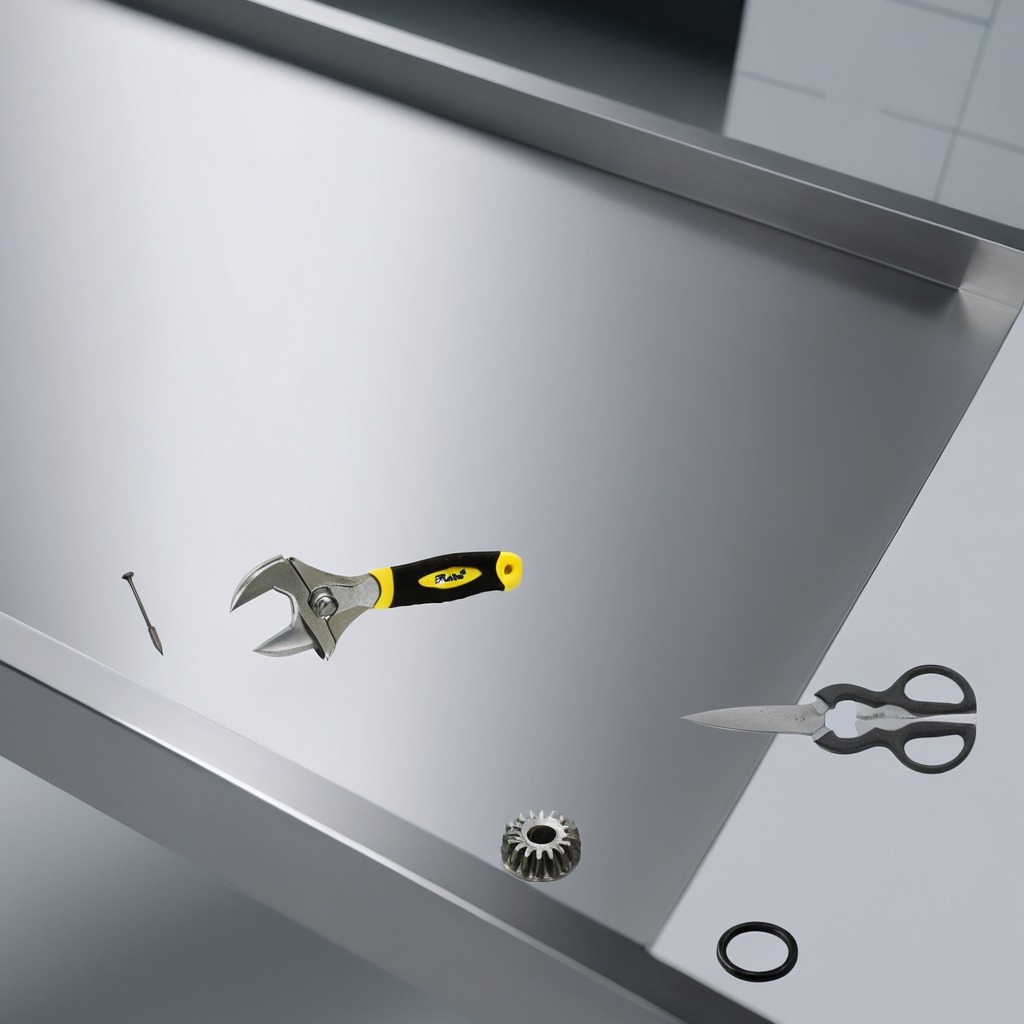
A rubber Oring, a steel gear with teeth, an iron nail, a pair of scissors, and a wrench are lying on the stainless steel table.